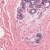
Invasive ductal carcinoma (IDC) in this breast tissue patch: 0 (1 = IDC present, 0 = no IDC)